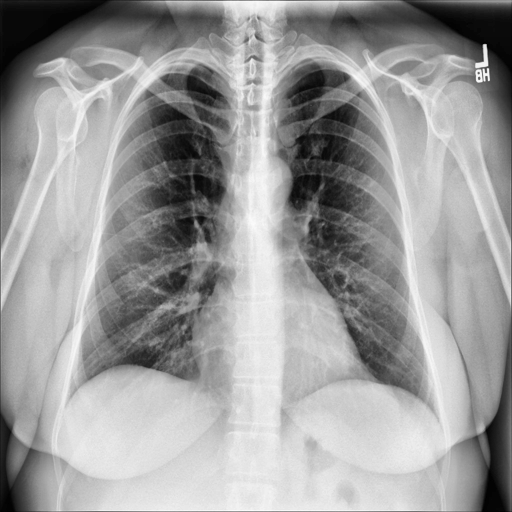
Finding: NORMAL